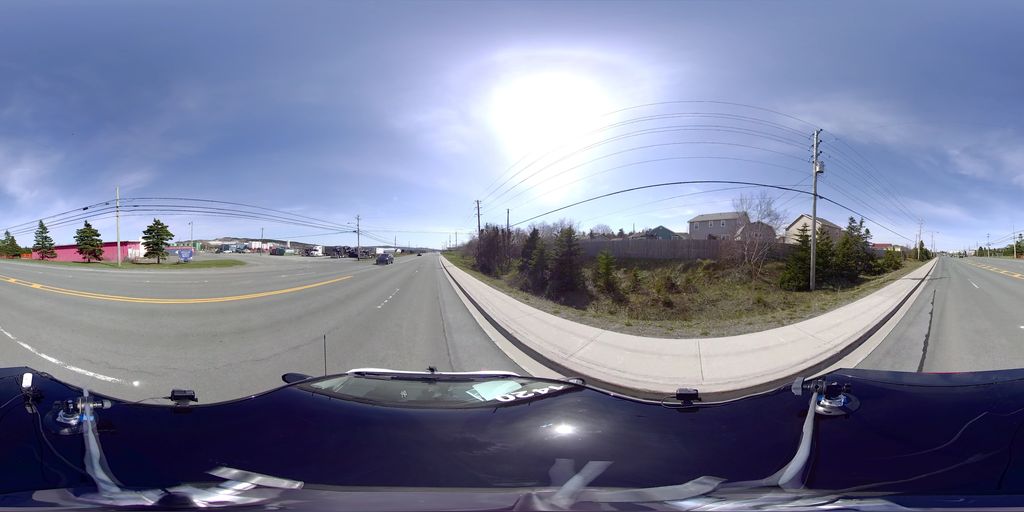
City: st_johns